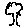
Label: tree